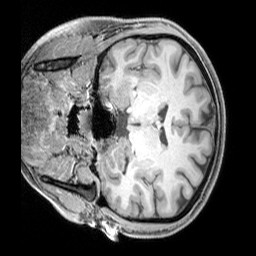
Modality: T1w
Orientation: coronal
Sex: female
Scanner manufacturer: siemens
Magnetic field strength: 3 T
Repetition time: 2.3 s
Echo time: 0.00226 s